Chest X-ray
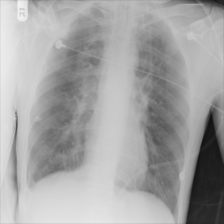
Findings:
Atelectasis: negative
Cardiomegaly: negative
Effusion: negative
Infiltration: negative
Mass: negative
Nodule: negative
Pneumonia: negative
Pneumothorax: negative
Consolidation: negative
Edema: negative
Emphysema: negative
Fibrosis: negative
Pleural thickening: negative
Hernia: negative